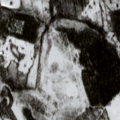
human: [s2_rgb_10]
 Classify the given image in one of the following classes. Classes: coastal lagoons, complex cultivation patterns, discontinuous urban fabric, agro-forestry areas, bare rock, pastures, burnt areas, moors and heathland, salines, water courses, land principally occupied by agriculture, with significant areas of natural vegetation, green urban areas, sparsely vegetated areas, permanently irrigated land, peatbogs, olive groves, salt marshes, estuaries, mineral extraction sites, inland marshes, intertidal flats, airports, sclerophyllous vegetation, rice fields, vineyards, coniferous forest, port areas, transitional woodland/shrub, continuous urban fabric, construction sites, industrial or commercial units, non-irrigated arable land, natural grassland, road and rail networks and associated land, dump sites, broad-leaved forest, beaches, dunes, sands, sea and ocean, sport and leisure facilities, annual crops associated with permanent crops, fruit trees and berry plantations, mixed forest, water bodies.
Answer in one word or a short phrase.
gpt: coniferous forest, transitional woodland/shrub, peatbogs